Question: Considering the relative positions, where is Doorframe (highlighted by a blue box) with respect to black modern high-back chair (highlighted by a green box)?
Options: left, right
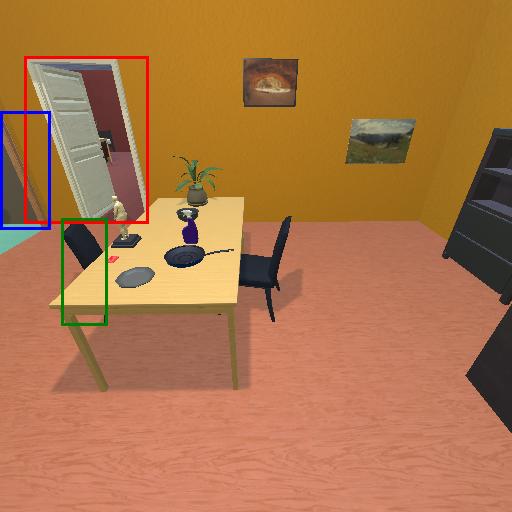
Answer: left